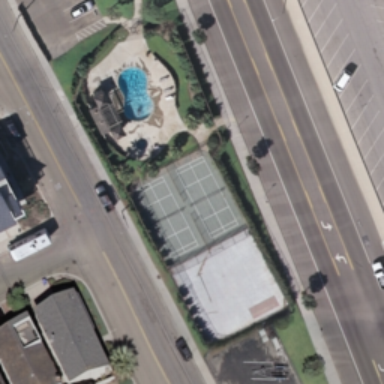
Four tennis courts arranged neatly with a swimming pool beside .